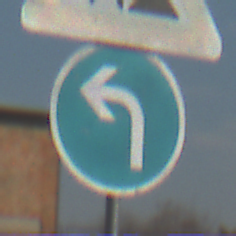
Verkehrszeichen: VorgeschriebeneFahrtrichtungLinks
Zusatzzeichen oben: Arbeitsstelle
Umgebung: Outdoor, Suburban
Tageszeit: MorningAfternoon
Wetter: PartlyCloudy
Licht: Natural
Jahreszeit: NotSpecified
Kontrast: HighContrast